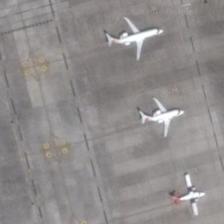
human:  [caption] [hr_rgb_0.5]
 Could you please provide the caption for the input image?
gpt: three white planes are on an airport .

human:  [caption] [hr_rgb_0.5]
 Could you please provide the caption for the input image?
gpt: three planes are in the airport .

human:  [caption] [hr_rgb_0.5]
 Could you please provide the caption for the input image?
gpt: three planes are parked on an airport .

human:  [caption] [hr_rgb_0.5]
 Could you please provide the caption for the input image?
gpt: each plane is neatly arranged along the lines of the airport .

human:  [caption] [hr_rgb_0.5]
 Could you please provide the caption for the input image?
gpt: three planes are parked on an airport .